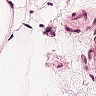
Metastatic tissue present: no